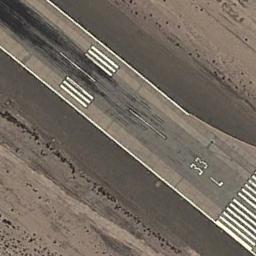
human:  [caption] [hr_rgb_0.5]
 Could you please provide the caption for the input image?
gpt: The runway has a threshold marking and two touchdown zone markings and the designation marking is 33L .

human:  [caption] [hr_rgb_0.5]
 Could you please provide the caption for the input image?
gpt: The runway is on the bare land .

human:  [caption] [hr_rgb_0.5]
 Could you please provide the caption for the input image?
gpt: Next to the runway is a concrete floor with white '33L' and short-line signs on the runway .

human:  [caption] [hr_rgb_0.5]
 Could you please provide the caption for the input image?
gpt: Runways are marked with Numbers and vertical lines .

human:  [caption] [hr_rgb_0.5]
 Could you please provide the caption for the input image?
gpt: There are brown bare land beside the runway with white marks .